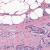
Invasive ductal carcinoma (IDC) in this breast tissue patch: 1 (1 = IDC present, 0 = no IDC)